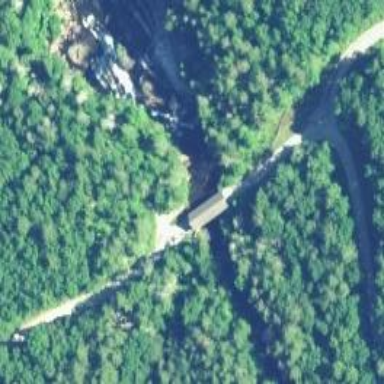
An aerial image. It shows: Track road on bridge.